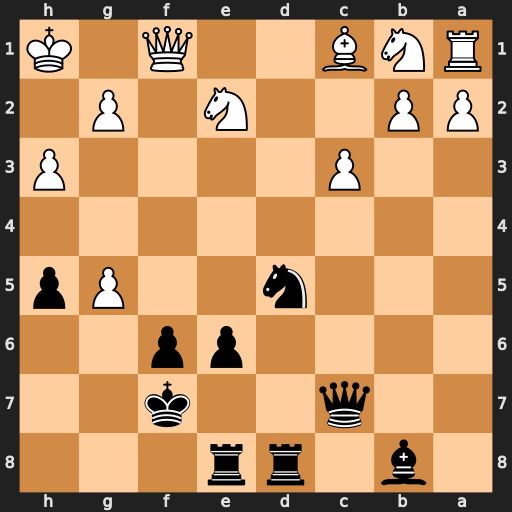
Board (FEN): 1b1rr3/2q2k2/4pp2/3n2Pp/8/2P4P/PP2N1P1/RNB2Q1K
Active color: b
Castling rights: -
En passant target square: -
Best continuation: Qh2#